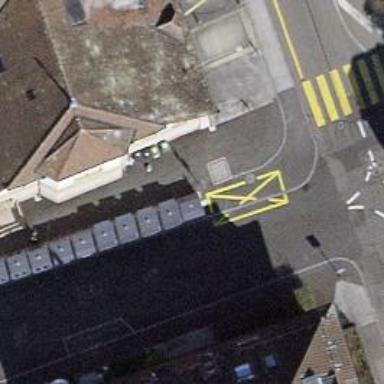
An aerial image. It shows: Recycling container for recycling.